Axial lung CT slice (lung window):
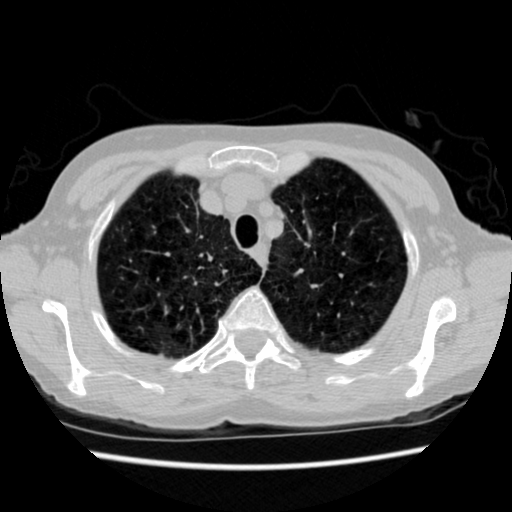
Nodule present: no